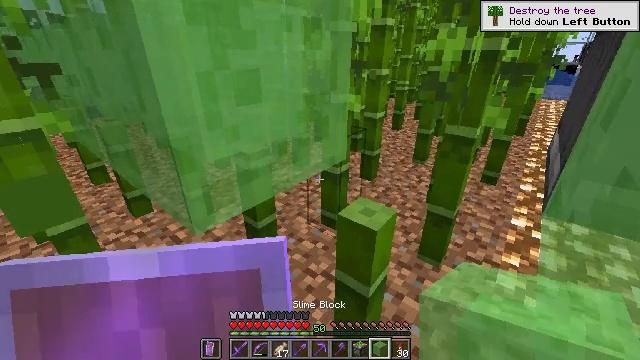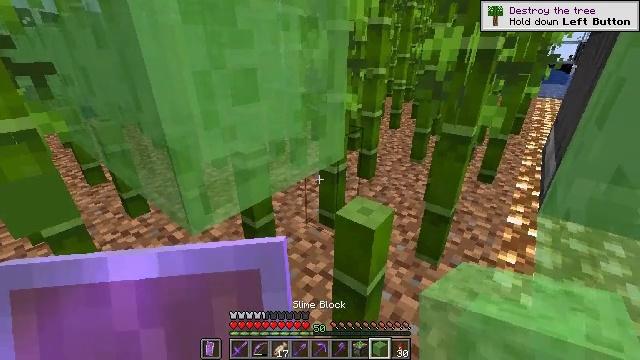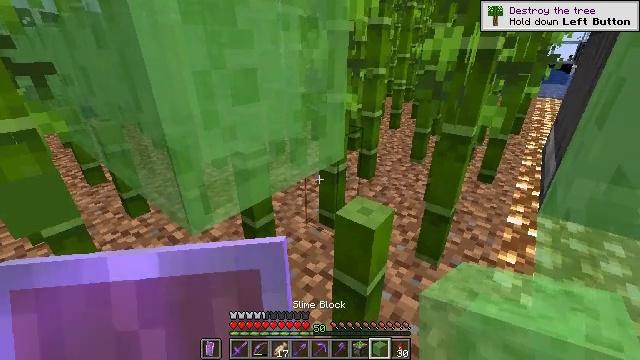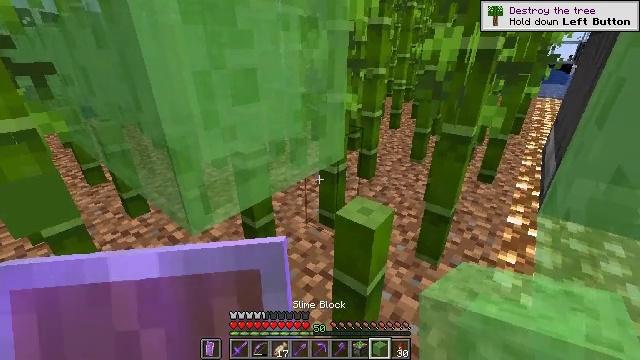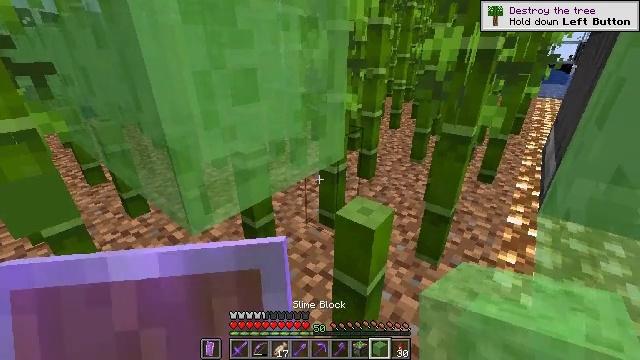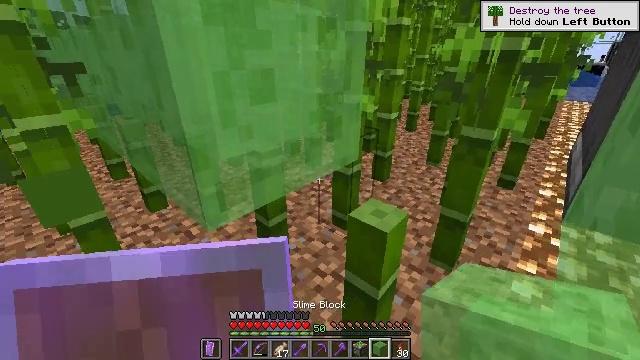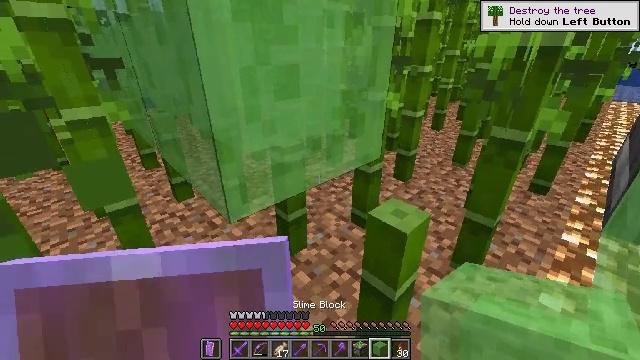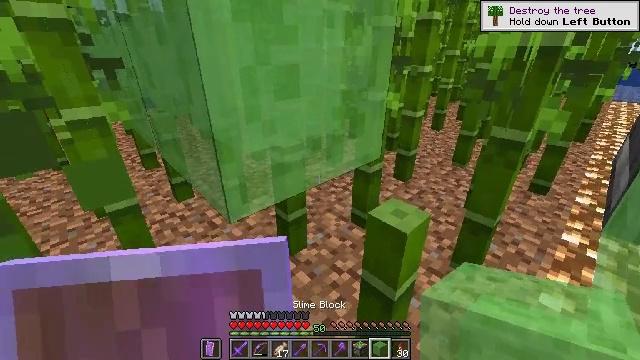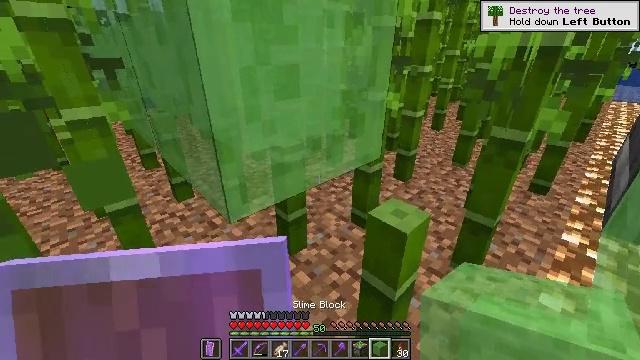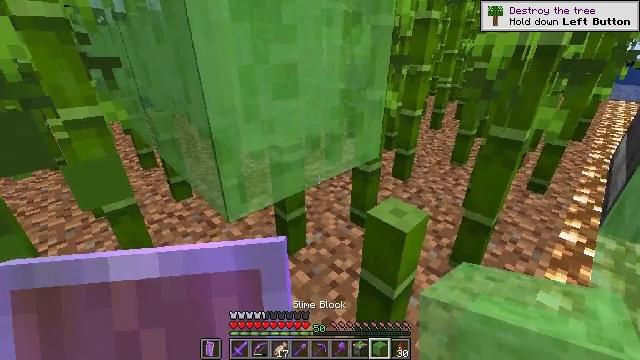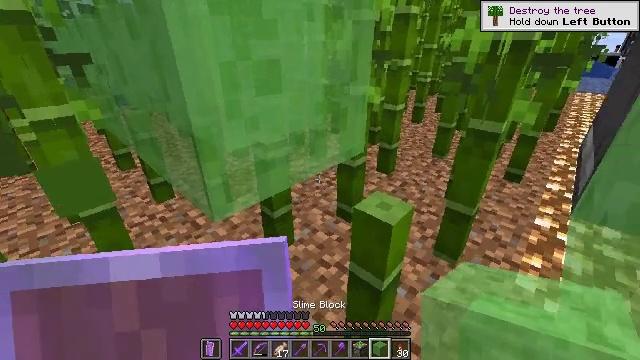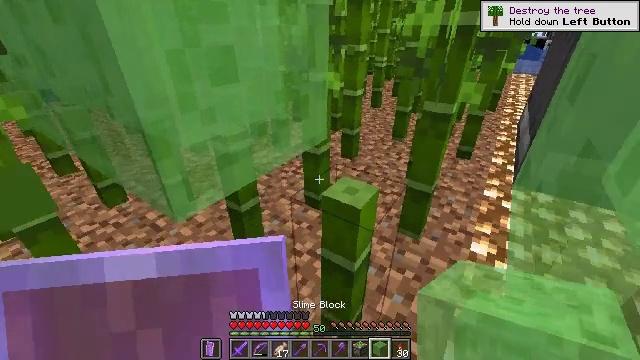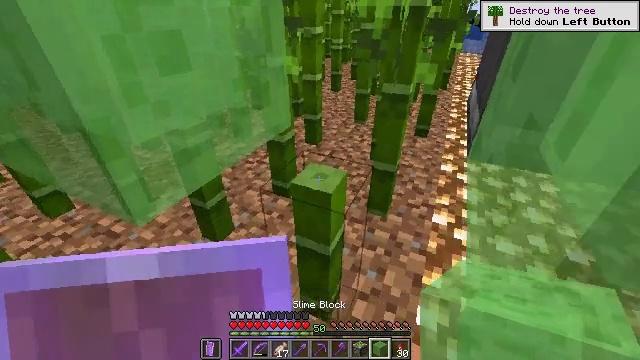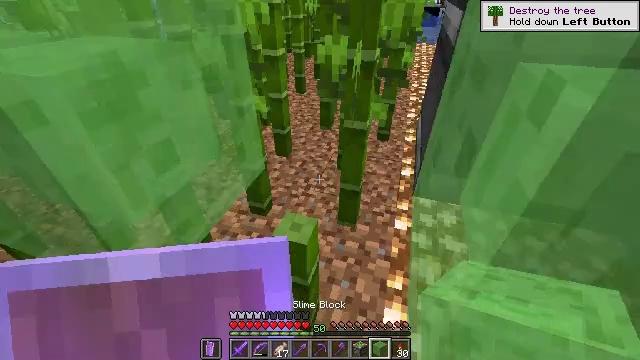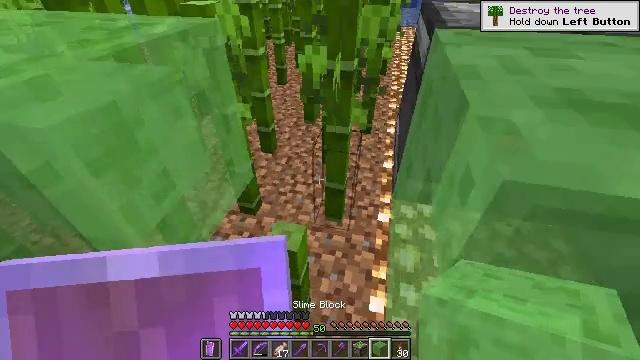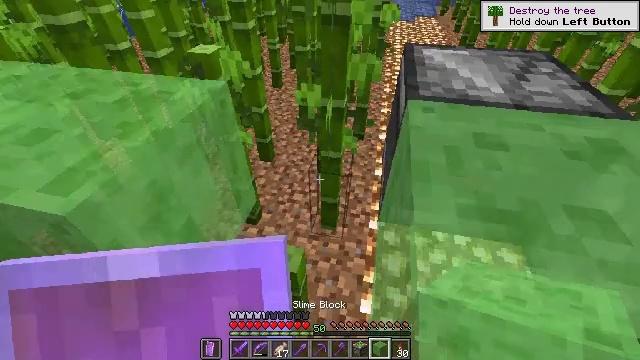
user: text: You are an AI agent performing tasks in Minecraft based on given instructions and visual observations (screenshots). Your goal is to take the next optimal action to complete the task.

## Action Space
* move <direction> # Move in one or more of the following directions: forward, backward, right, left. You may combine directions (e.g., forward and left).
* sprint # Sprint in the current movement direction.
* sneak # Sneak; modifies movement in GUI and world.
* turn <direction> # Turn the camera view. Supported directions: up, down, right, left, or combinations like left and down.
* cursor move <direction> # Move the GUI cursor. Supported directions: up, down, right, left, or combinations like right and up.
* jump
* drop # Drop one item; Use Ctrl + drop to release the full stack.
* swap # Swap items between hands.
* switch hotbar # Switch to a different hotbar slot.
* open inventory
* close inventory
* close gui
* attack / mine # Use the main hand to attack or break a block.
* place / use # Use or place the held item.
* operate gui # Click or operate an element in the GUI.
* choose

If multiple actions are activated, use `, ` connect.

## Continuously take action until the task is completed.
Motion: motion action
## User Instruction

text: Break the slime block to collect it.
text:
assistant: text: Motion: no_op
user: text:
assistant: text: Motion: no_op
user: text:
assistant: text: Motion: no_op
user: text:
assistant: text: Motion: no_op
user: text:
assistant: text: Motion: turn left
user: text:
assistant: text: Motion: turn left
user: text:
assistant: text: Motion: no_op
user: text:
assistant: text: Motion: no_op
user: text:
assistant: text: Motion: no_op
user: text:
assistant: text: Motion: move forward, turn right
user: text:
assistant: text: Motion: move forward, turn right and down
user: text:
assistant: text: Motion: move forward, turn right and down
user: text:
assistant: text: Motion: move forward, turn right and down, jump
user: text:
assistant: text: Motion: move forward, turn right and down, jump
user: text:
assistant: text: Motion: move forward, turn right and down, jump
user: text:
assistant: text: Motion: move forward, turn down, jump
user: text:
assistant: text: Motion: move forward, jump
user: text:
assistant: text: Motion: move forward
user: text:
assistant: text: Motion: move forward
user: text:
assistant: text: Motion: move forward, turn left
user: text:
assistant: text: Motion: turn left
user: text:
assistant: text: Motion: no_op
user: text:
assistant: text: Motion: no_op
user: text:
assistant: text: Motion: no_op
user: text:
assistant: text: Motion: move forward
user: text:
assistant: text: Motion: move forward
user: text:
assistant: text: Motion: move forward and move left
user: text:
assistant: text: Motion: move forward and move left
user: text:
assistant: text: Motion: move forward and move left, turn up
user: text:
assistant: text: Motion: move forward and move left, turn up